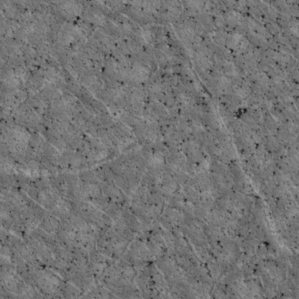
Label: non_frost